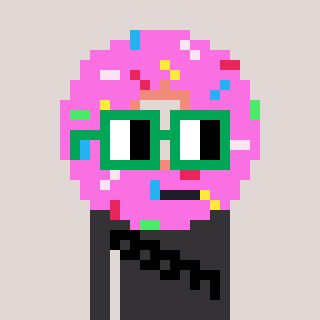
a pixel art character with square green glasses, a doughnut-shaped head and a grayscale-colored body on a warm background